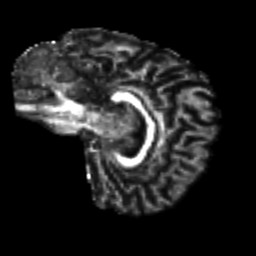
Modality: FA
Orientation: sagittal
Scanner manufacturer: siemens
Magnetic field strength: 3 T
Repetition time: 9.6 s
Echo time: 0.077 s